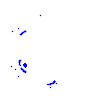
Particle: proton